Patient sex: M
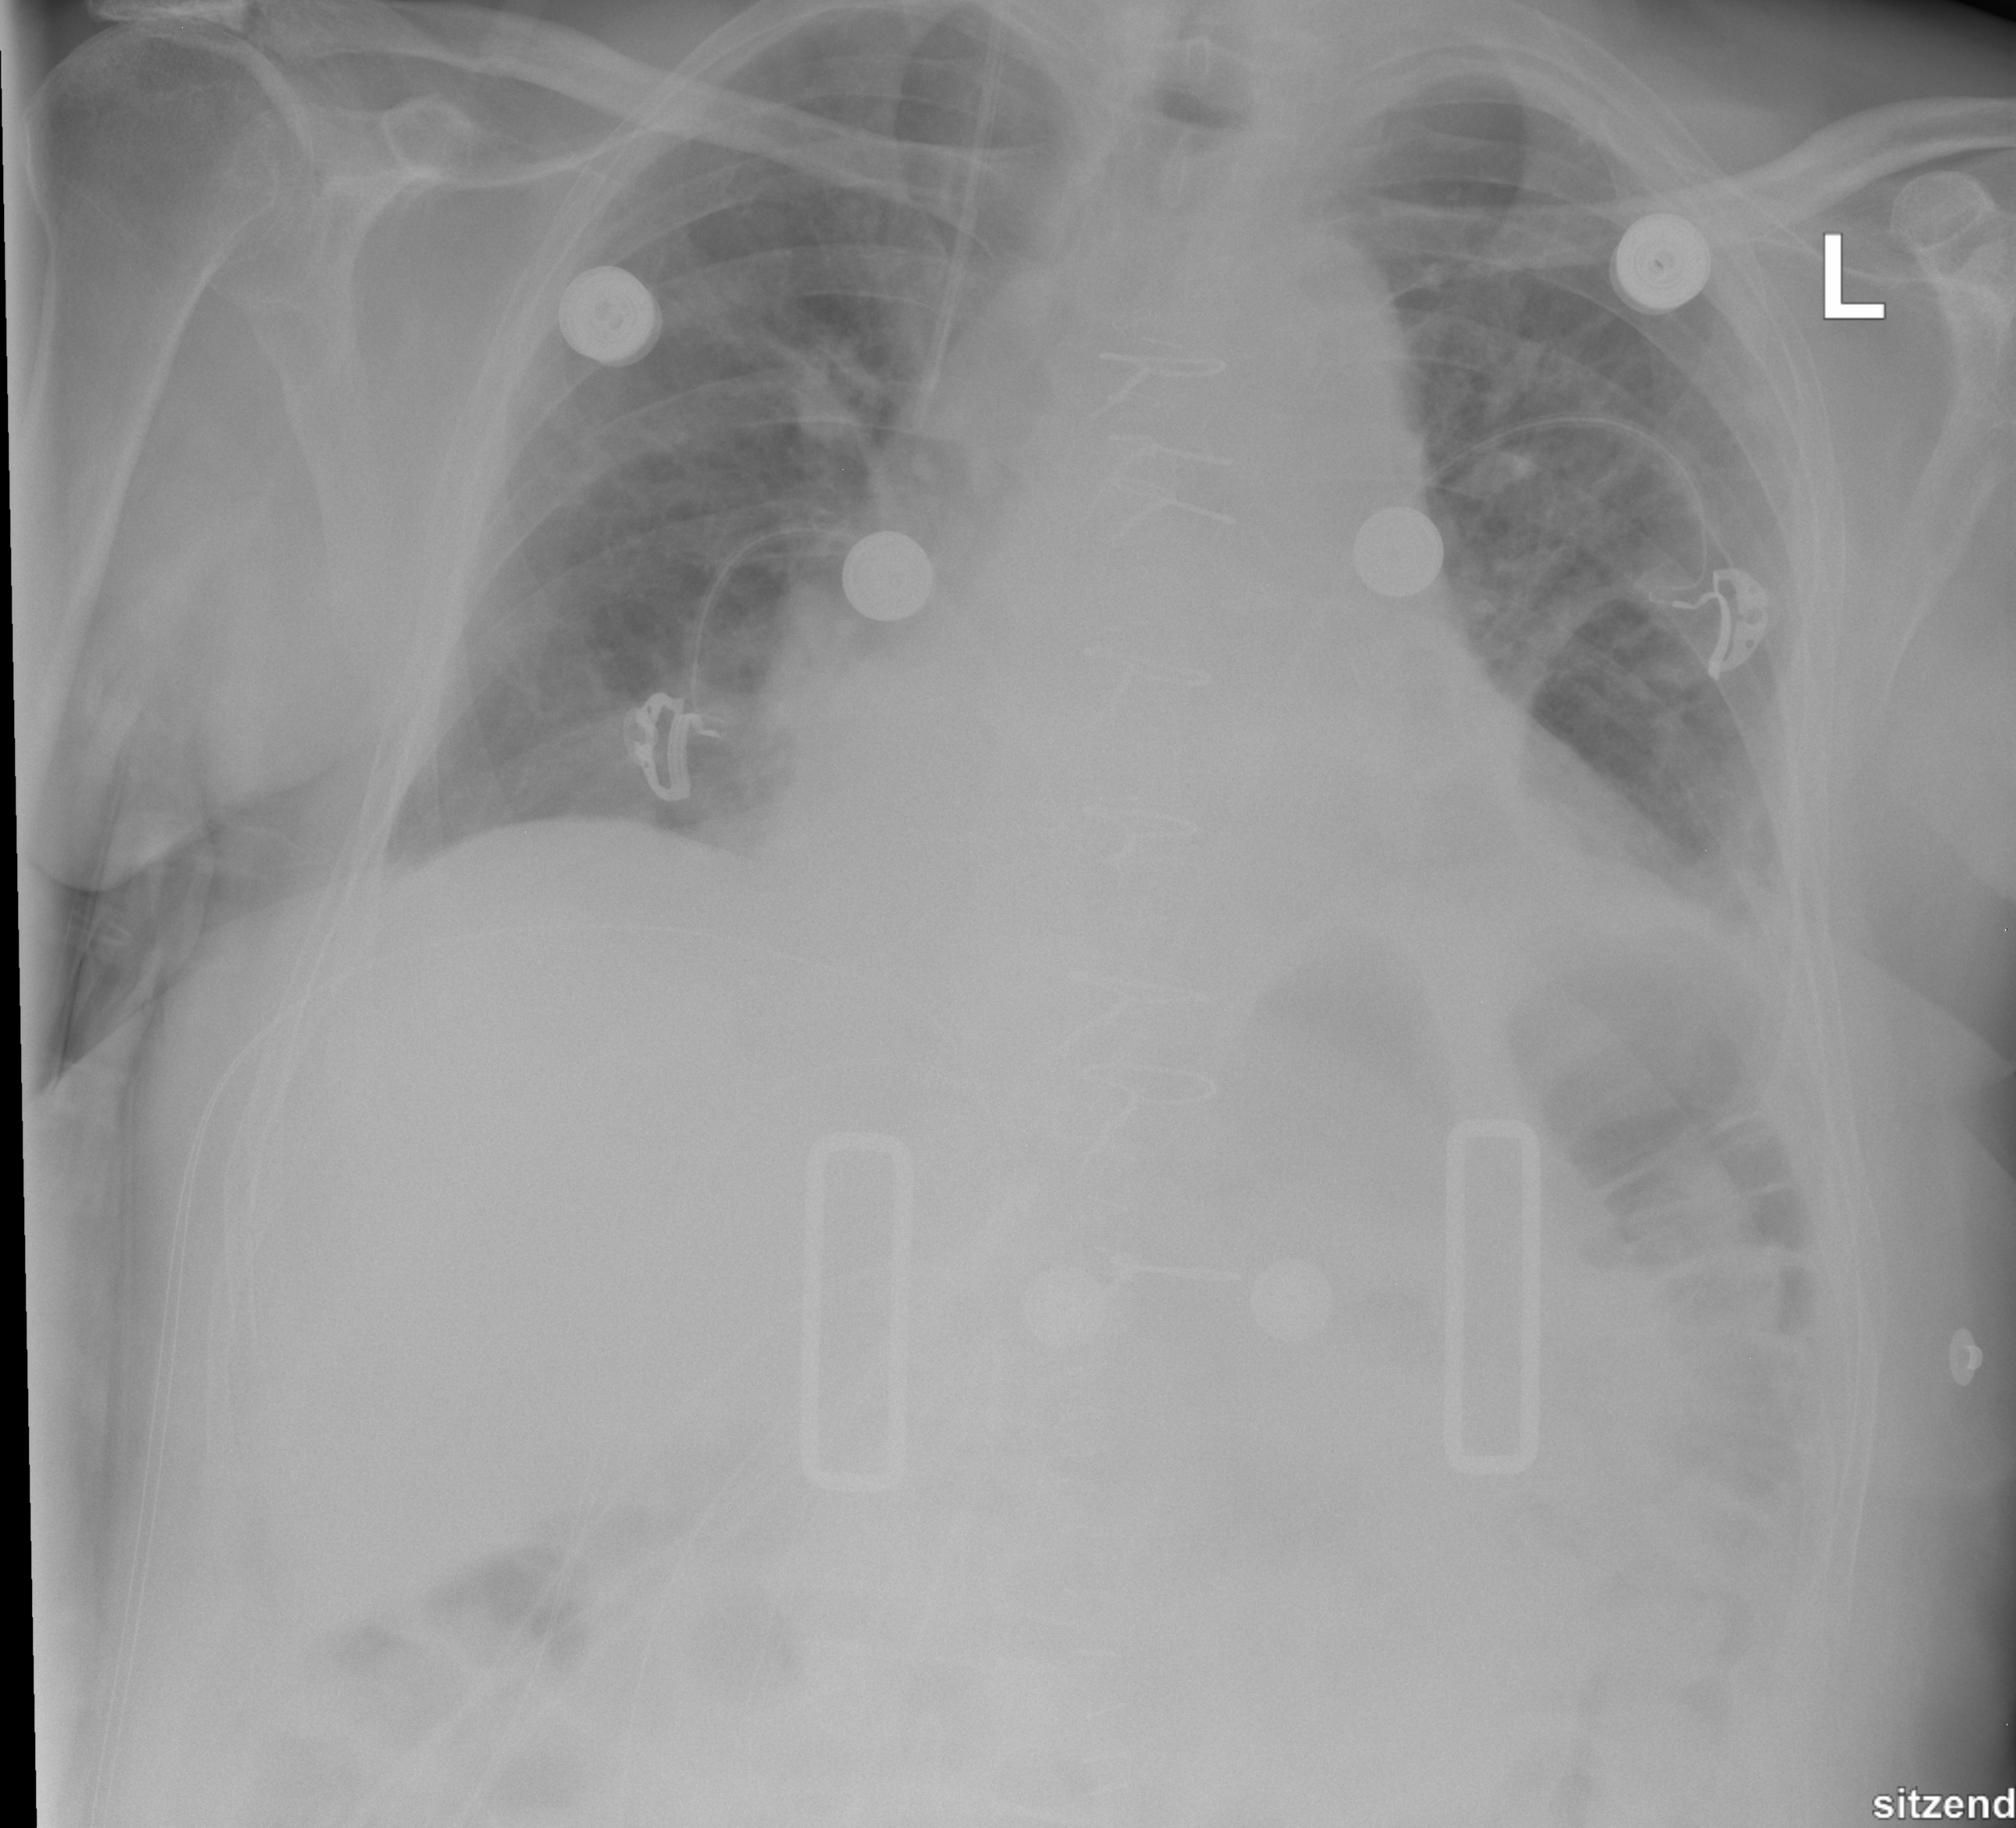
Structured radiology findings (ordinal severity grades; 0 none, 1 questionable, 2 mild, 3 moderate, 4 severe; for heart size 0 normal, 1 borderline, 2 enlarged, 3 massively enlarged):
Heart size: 2
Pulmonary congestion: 2
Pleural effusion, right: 0
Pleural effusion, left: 2
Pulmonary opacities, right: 0
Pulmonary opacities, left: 0
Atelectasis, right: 0
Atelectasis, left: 0